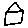
Label: house